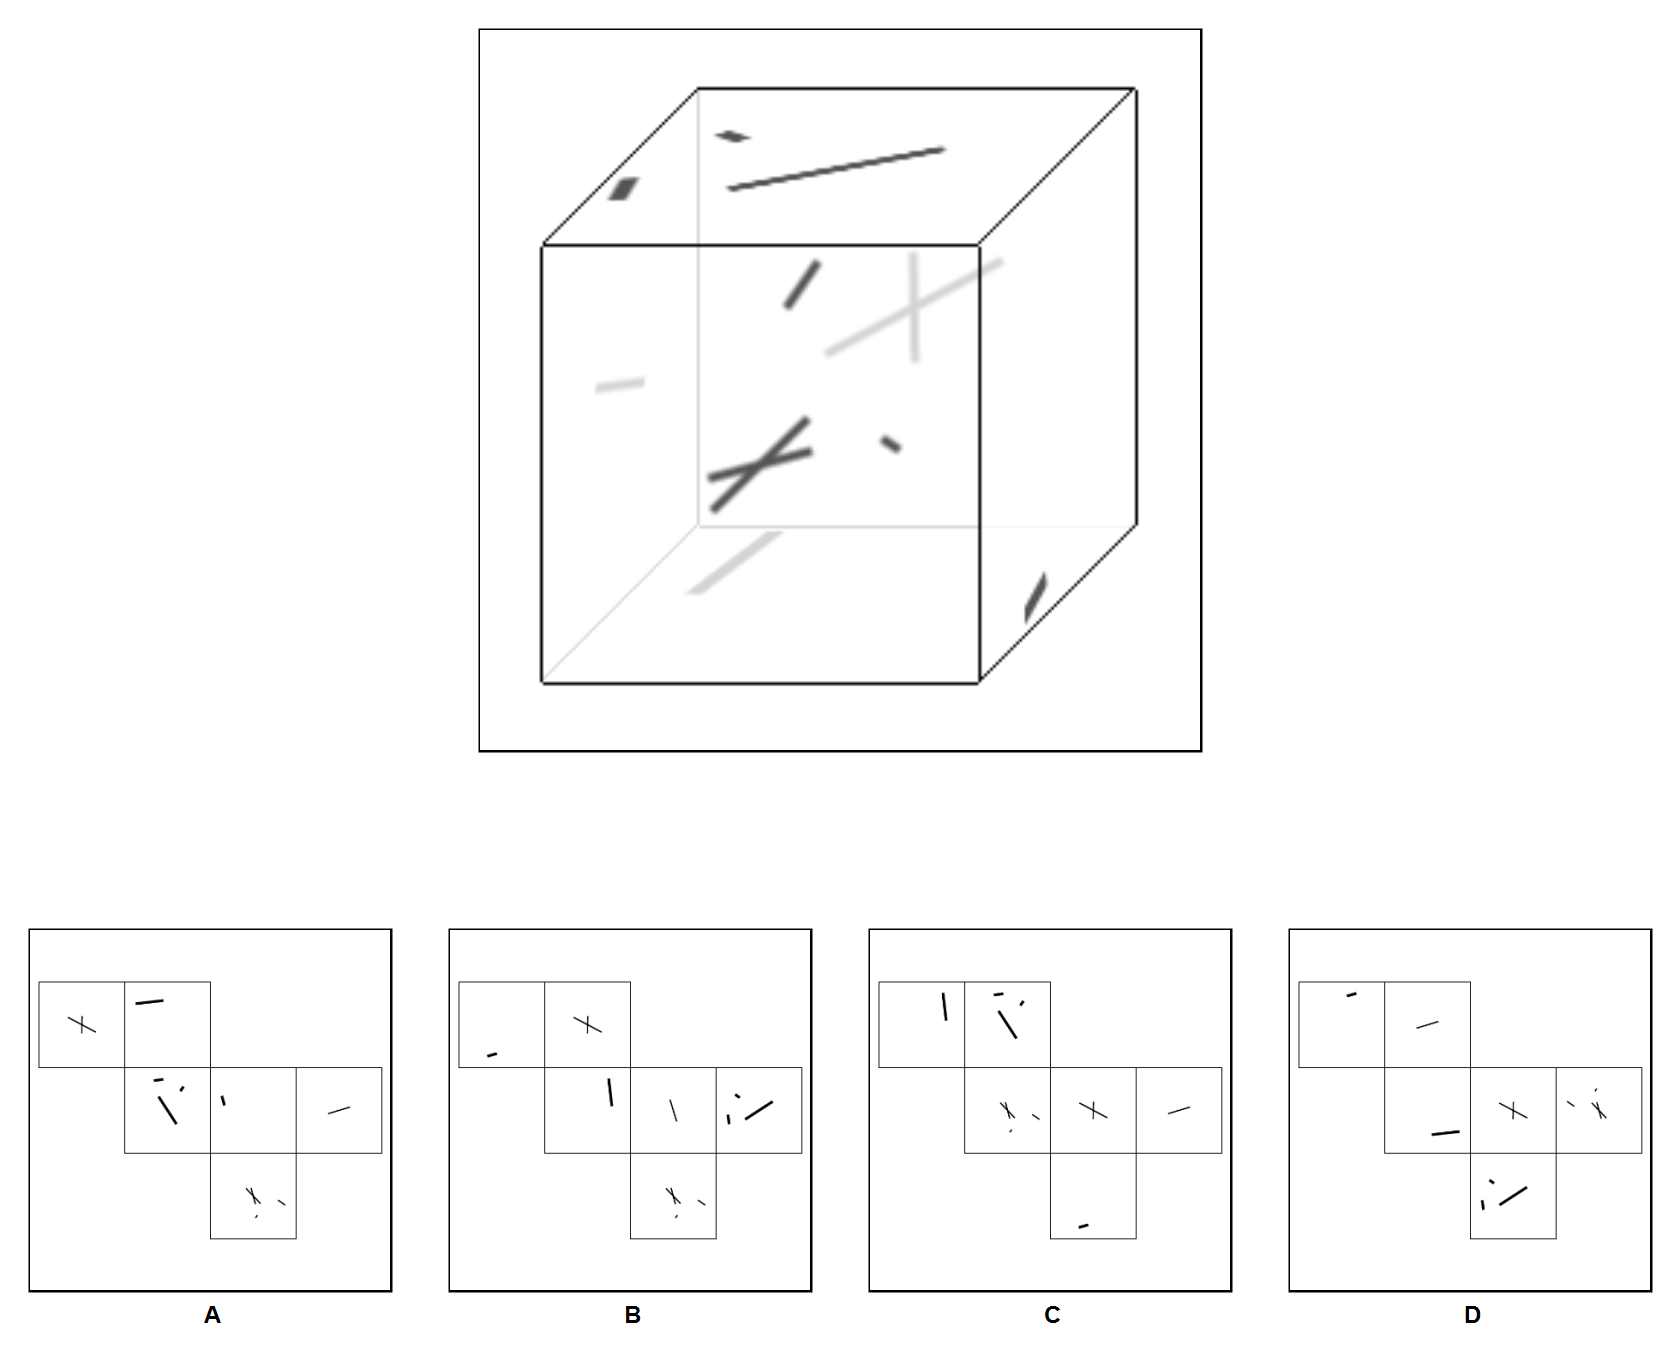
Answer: B